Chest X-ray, PA view. Patient: 60 years old, sex M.
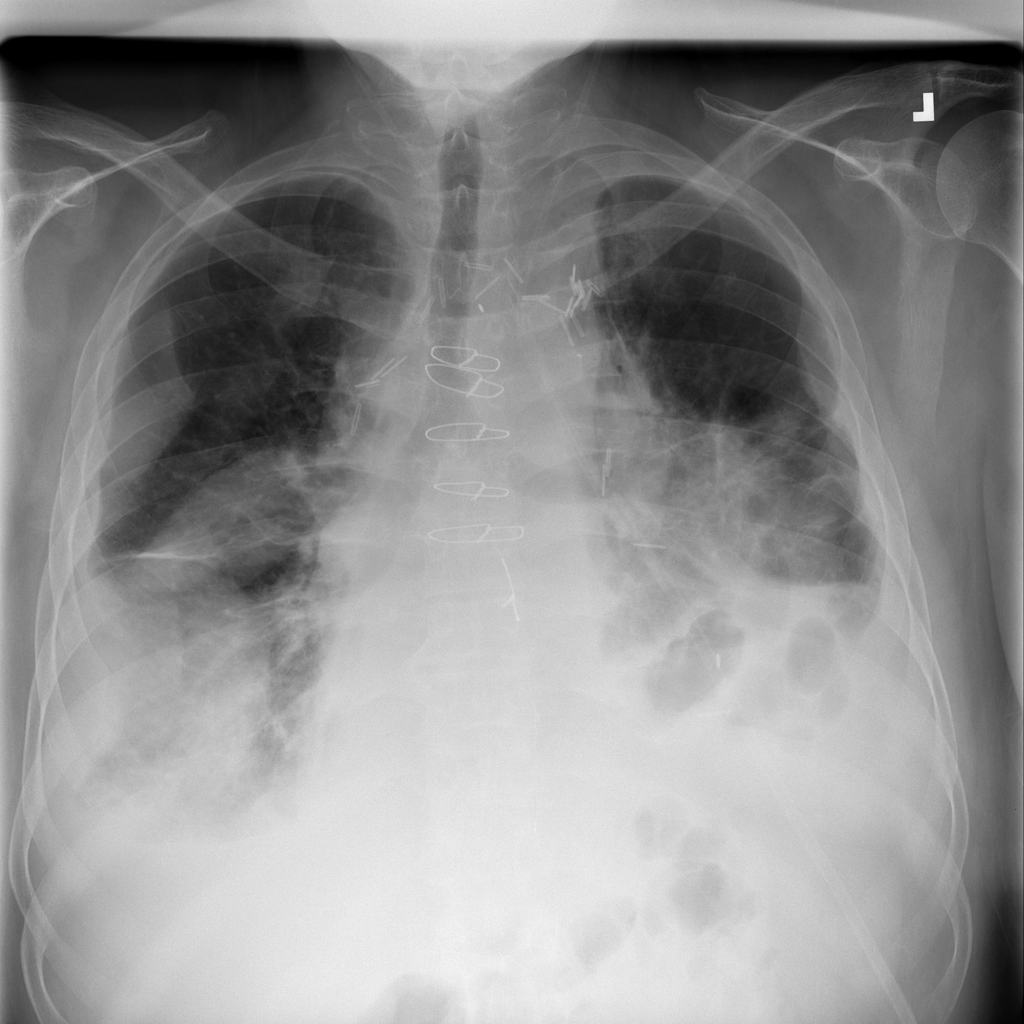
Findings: No Finding